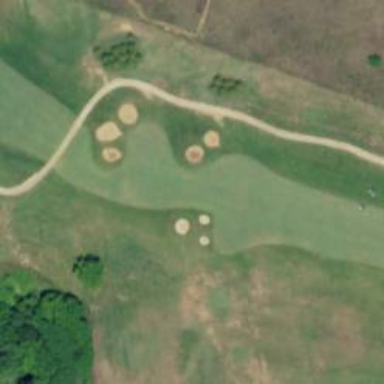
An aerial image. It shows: View of golf hole.